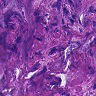
Metastatic tissue present: yes